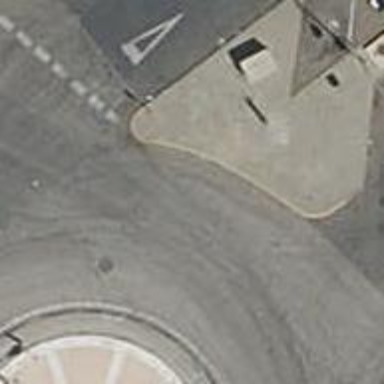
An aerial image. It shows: Roundabout on service road.